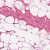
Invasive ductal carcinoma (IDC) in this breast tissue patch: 0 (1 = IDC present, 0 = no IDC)